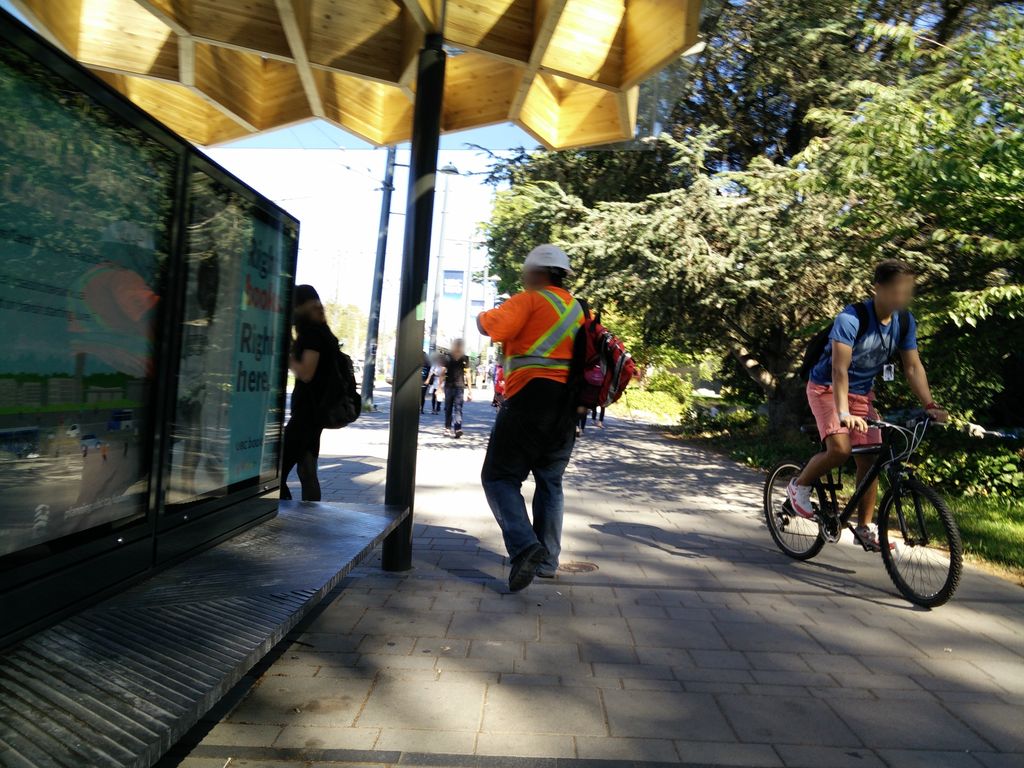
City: vancouver